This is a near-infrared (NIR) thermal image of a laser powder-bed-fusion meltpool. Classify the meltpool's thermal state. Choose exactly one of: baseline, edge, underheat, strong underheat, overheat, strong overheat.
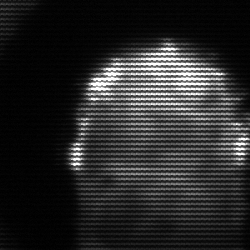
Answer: baseline